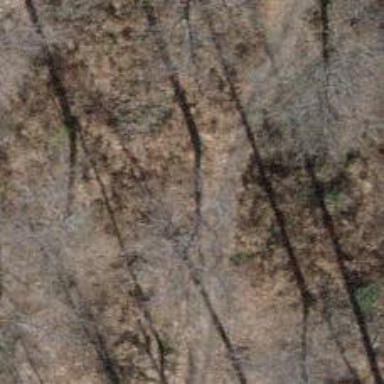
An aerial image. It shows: Path on the ground.